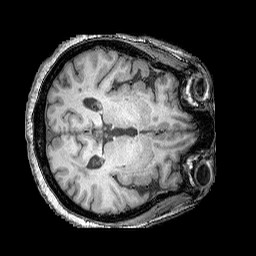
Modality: T1w
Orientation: axial
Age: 53
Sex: male
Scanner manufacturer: siemens
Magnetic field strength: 3 T
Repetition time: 2.25 s
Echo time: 0.00415 s